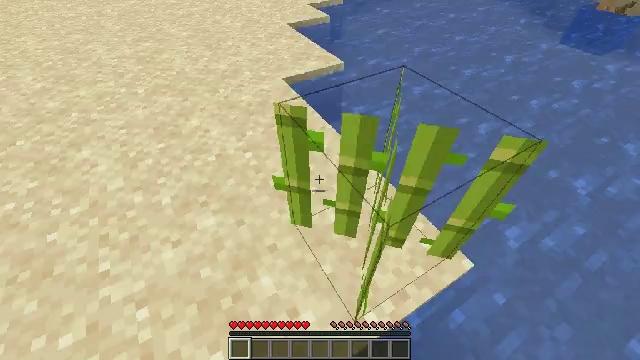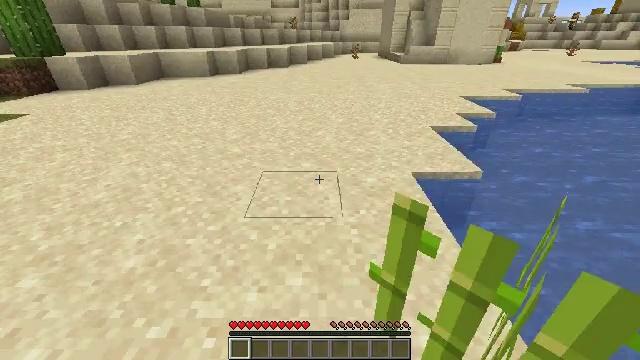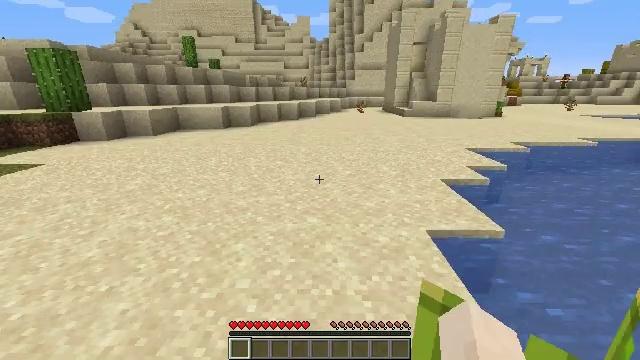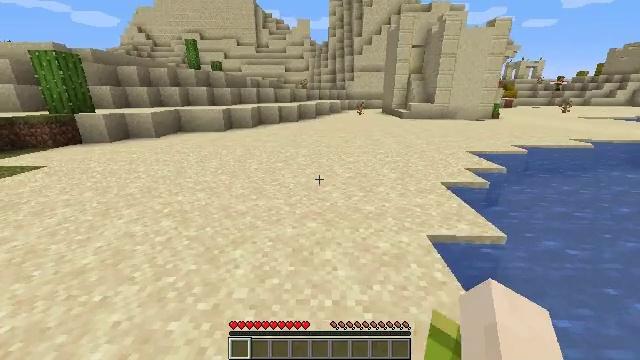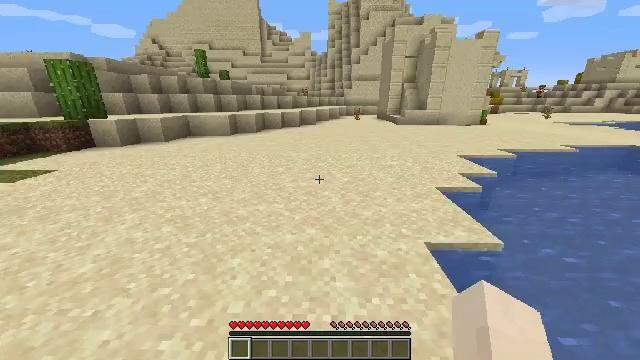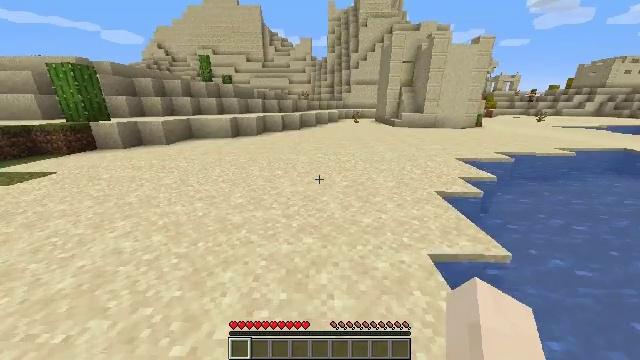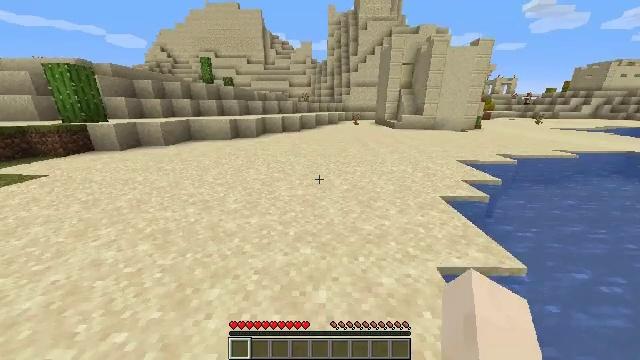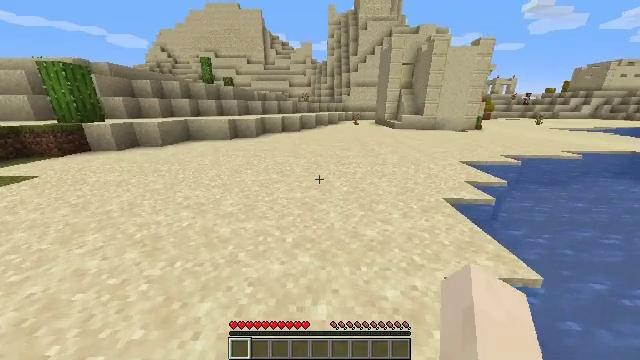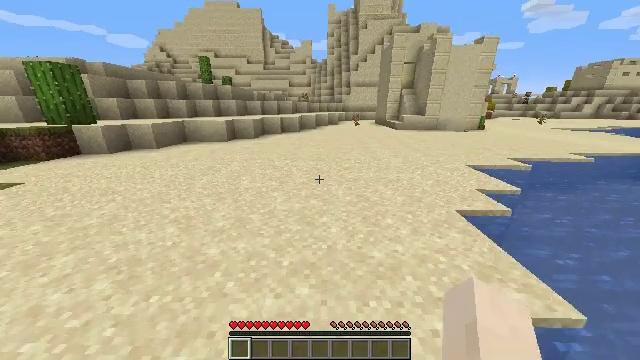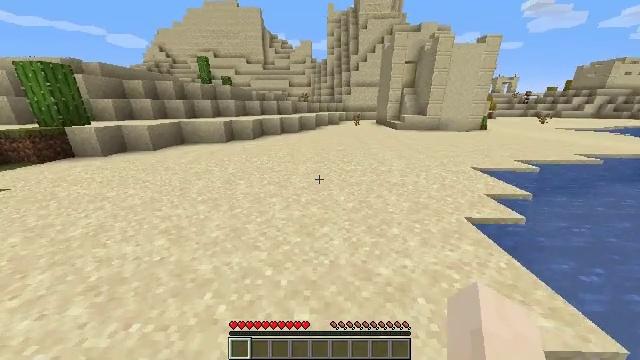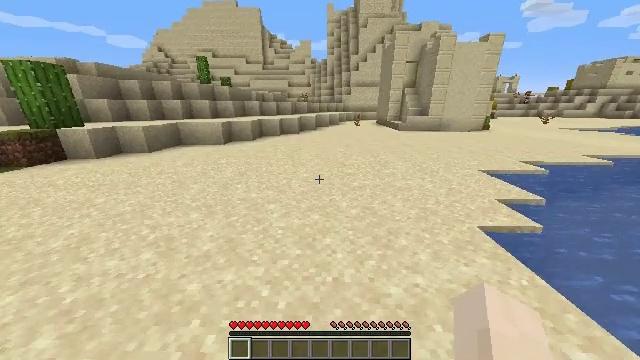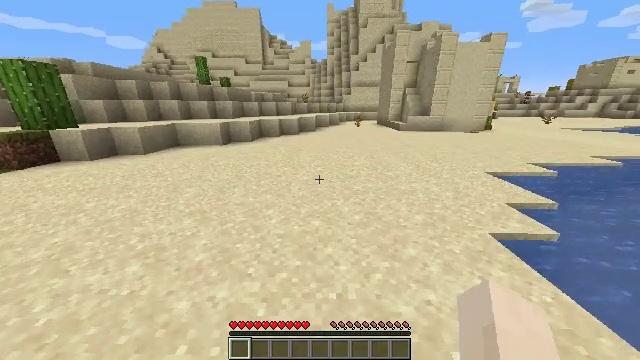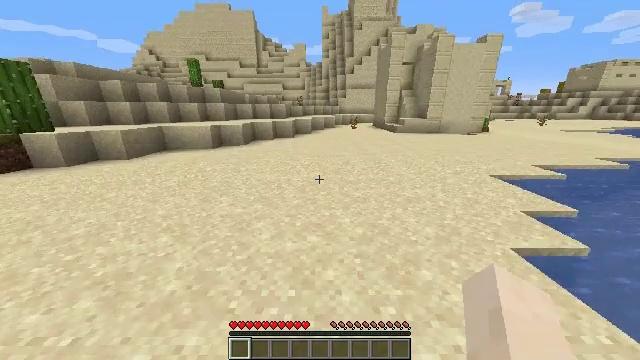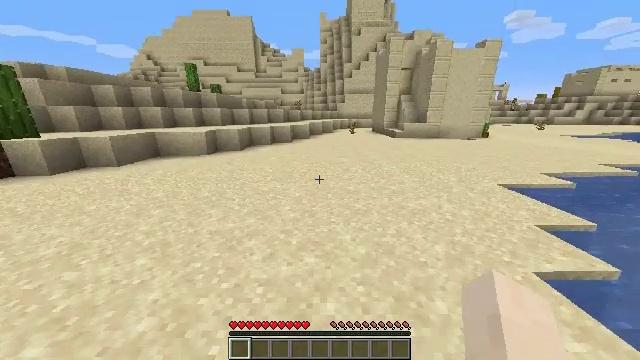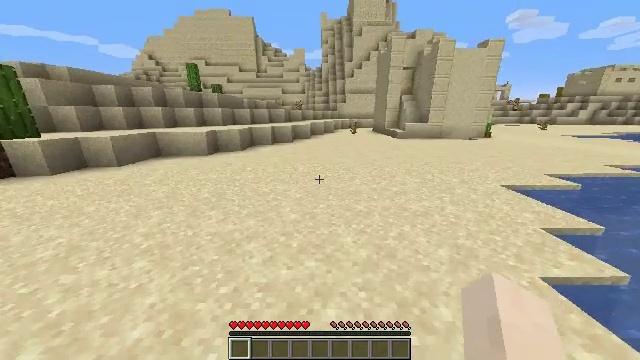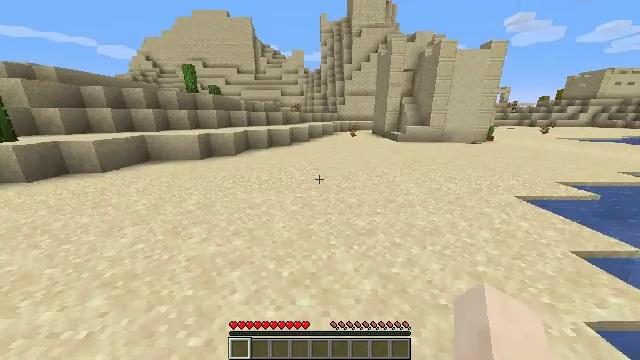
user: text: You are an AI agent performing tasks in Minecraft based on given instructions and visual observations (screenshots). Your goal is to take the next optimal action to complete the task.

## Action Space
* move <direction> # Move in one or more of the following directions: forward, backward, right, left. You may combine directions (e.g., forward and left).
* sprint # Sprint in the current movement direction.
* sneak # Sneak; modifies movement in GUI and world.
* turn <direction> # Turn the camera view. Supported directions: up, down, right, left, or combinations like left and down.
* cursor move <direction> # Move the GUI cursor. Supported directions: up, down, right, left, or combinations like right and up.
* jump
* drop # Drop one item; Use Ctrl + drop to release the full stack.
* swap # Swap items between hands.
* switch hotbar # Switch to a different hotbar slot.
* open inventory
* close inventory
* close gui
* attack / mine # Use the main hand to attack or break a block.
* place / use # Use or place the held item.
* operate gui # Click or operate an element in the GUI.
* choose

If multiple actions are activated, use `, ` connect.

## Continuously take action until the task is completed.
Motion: motion action
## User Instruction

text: Break the chest to retrieve items inside.
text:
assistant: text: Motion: move forward, turn left and up
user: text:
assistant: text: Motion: move forward, sprint, turn left and up
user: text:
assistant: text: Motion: move forward, sprint
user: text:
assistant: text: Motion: move forward, sprint
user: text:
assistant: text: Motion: move forward, sprint
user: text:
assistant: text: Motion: move forward, sprint
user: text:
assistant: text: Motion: move forward, sprint
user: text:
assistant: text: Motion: move forward, sprint
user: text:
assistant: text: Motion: move forward, sprint
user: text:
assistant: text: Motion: move forward, sprint
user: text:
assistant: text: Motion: move forward, sprint
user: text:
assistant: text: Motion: move forward, sprint, turn right
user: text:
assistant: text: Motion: move forward, sprint, turn up
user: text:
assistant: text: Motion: move forward, sprint
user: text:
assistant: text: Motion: move forward, sprint
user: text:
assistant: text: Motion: move forward, sprint, turn up
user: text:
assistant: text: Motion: move forward, sprint
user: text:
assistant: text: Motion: move forward, sprint, jump
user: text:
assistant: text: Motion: move forward, sprint, jump
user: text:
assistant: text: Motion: move forward, sprint, jump
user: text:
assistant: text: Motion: move forward, sprint, jump
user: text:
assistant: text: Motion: move forward, sprint, turn left and down, jump
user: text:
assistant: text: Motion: move forward, sprint, turn left and down, jump
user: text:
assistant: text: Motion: move forward and move right, sprint, turn left and down, jump
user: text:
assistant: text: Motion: move forward and move right, sprint, turn left and down, jump
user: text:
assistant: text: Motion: move forward and move right, sprint, jump
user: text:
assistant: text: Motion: move forward and move right, sprint, jump
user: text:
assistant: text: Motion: move forward and move right, sprint, jump
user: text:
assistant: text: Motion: move forward and move right, sprint, jump
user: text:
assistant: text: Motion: move forward and move right, sprint, jump